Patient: sex F, age 63
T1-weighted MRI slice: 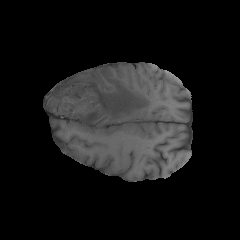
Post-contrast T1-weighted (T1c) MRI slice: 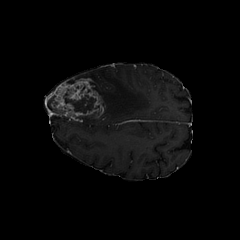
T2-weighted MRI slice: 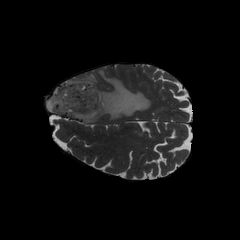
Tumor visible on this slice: yes
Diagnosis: Glioblastoma, IDH-wildtype
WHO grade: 4